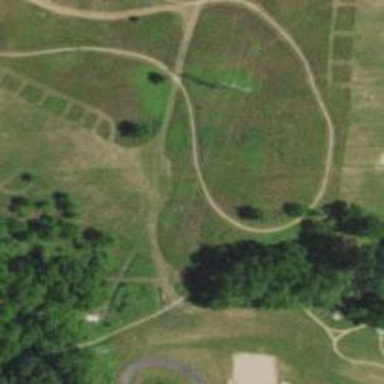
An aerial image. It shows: Disc golf pitch for leisure sports on the land.